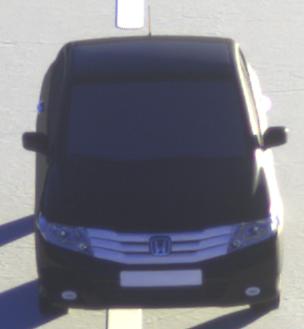
Make: Honda
Model: City
Detailed model: Gen. 6
Model produced from: 2008
Model produced until: 2013
Doors: 4
Color: black
Road condition: dry road
Daytime: sunrise or sunset
Contrast: high contrast